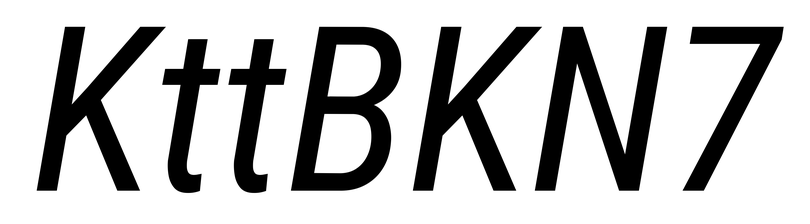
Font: Roboto-Italic_Condensed_Italic